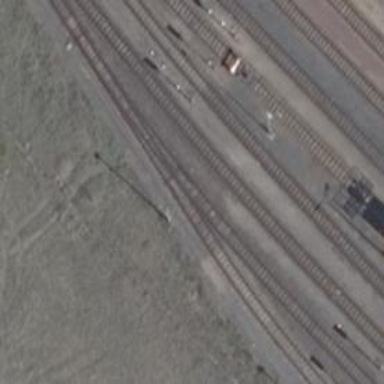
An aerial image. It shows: Rail spur service.